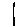
Label: line